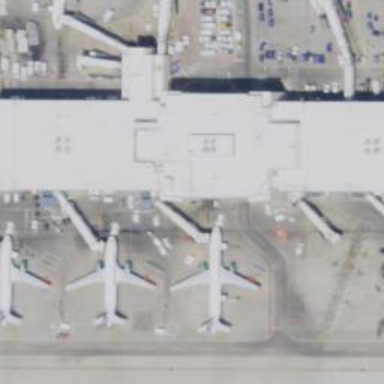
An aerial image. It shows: Airport gate.